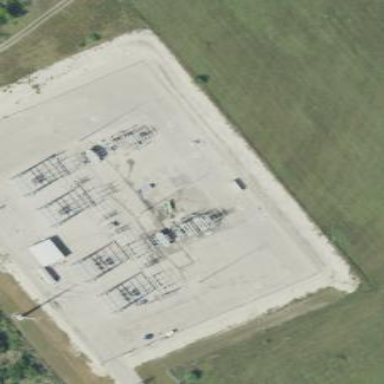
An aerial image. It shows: Distribution substation surrounded by fence.